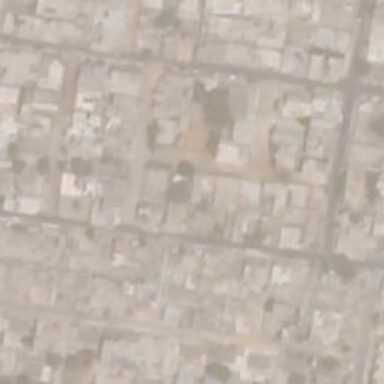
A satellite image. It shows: Residential road.